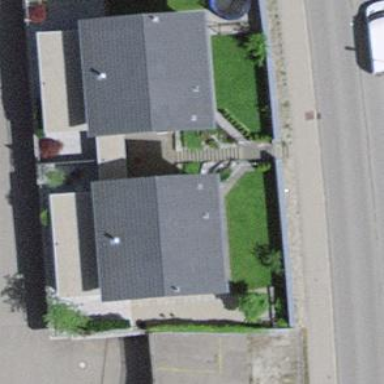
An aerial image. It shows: View of apartment building.